Question: I've got an arduino uploading sensor data to cosm.com. I made a simple webpage on my local web server to query the cosm.com API and print out the values.
The problem is that if I am not logged into cosm.com in another tab, I get this popup.

The solution is to pass my public key to cosm.com, but I am in way over my head here.
The documentation gives an example of how to do it in curl, but not javascript
'''
curl --request GET --header "X-ApiKey: -Ux_JTwgP-8pje981acMa5811-mSAKxpR3VRUHRFQ3RBUT0g" https://api.cosm.com/v2/feeds/120687/datastreams/sensor_reading
'''
How do I pass my key into the url?:
'''
function getJson() {
$.ajax({
type:'GET',
url:"https://api.cosm.com/v2/feeds/120687/datastreams/sensor_reading",
//This line isn't working
data:"X-ApiKey: -Ux_JTwgP-8pje981acMa5811-mSAKxpR3VRUHRFQ3RBUT0g",
success:function(feed) {
var currentSensorValue = feed.current_value;
$('#rawData').html( currentSensorValue );
},
dataType:'jsonp'
});
}
'''
It must be possible because hurl.it is able to query the api
<URL>
While I never did get this working, I did find a work around. Cosm has their own javascript library that does what I am looking for.
<URL>
<URL>
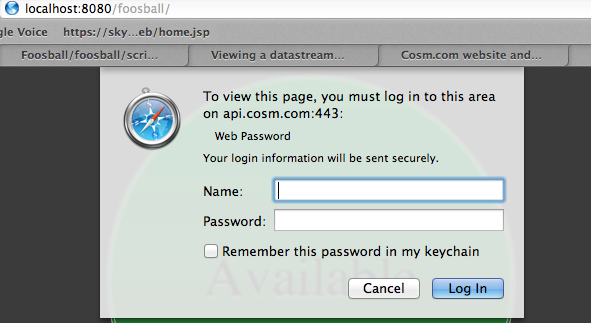
Answer: It should be much easier to get it to work using <URL>. It is an officially supported library and provides full coverage of Cosm API.